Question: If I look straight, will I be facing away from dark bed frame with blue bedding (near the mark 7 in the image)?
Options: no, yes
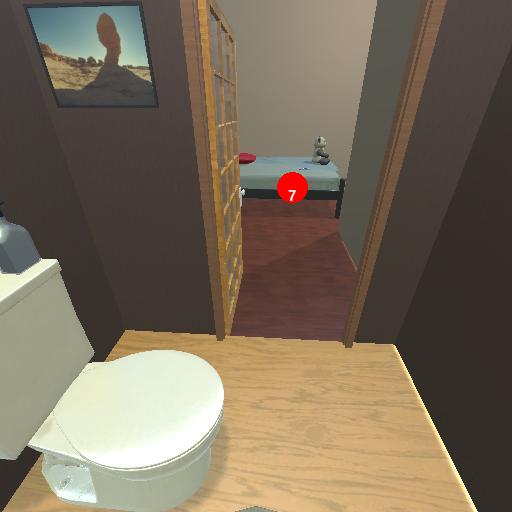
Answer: no